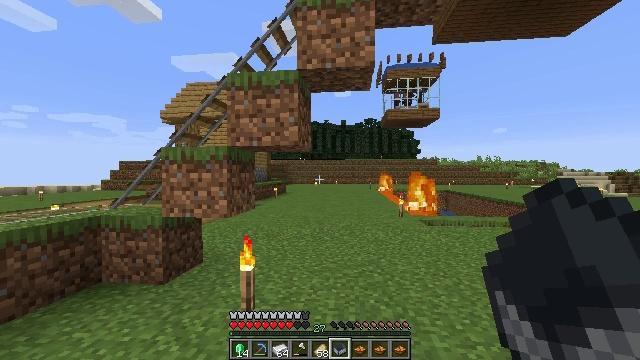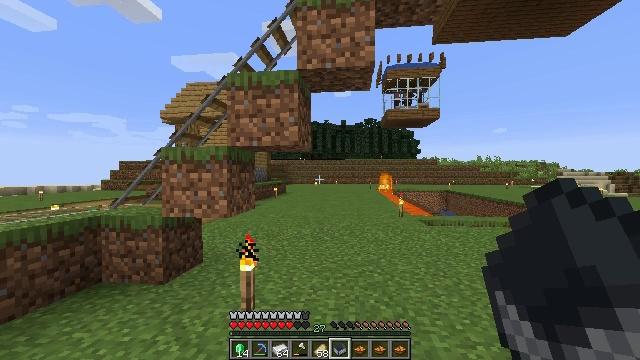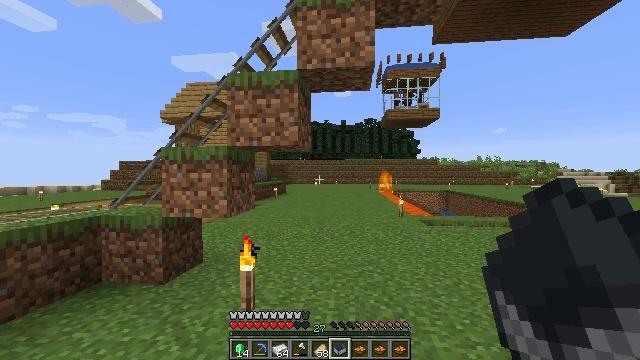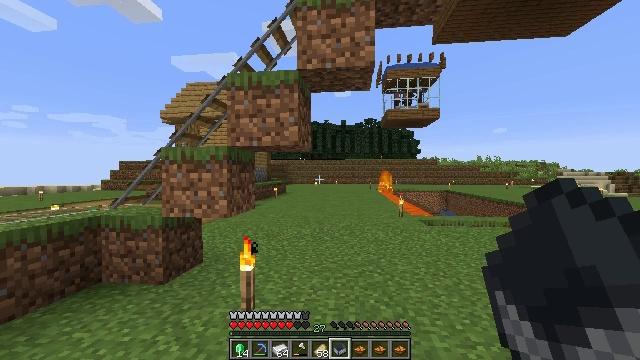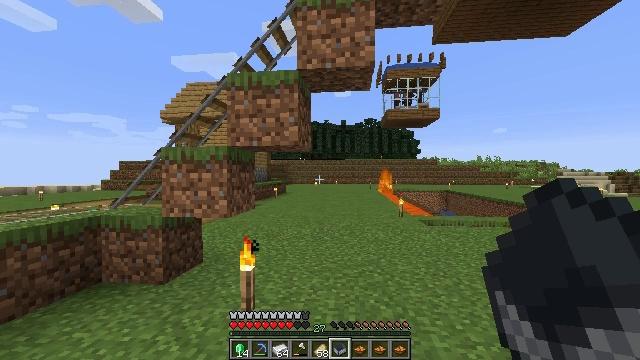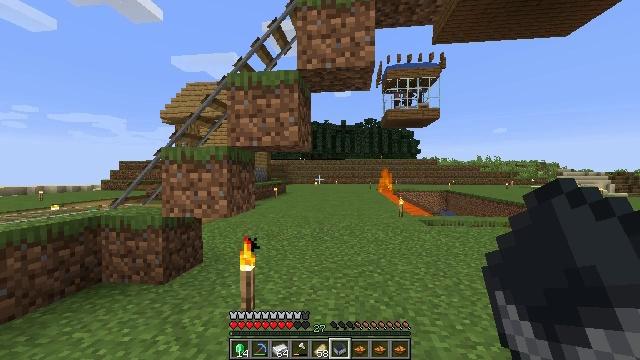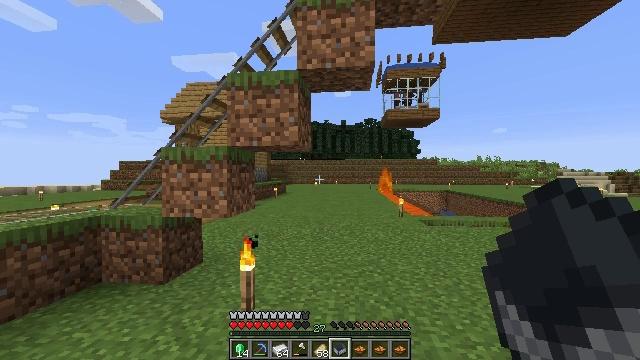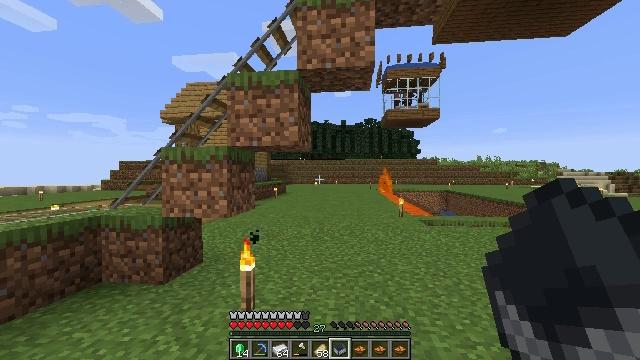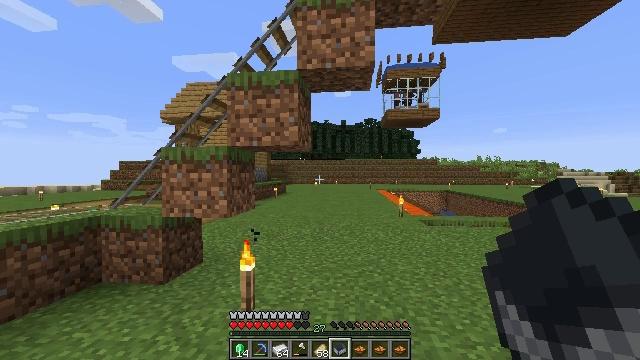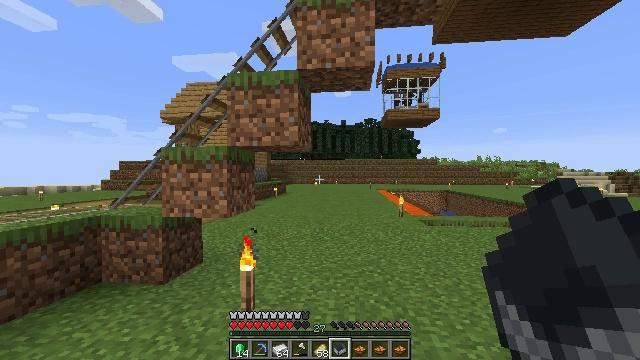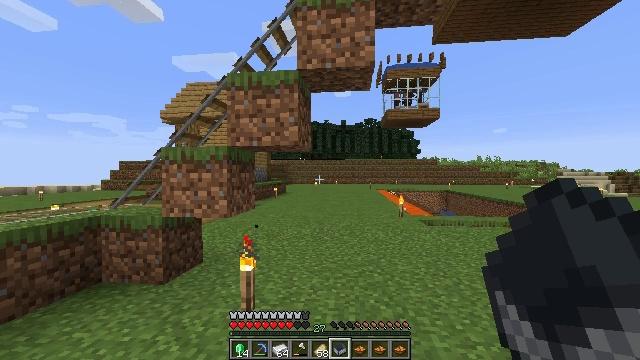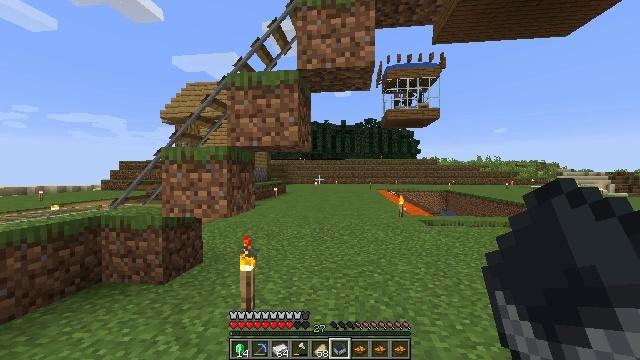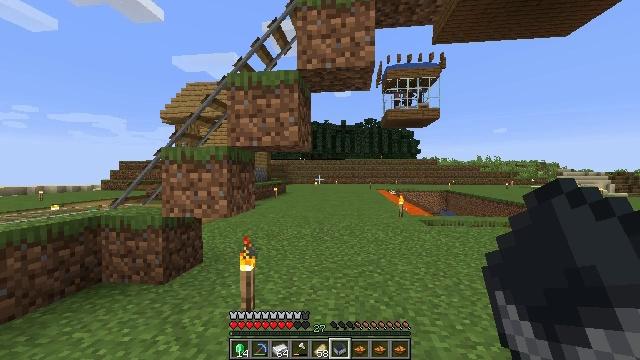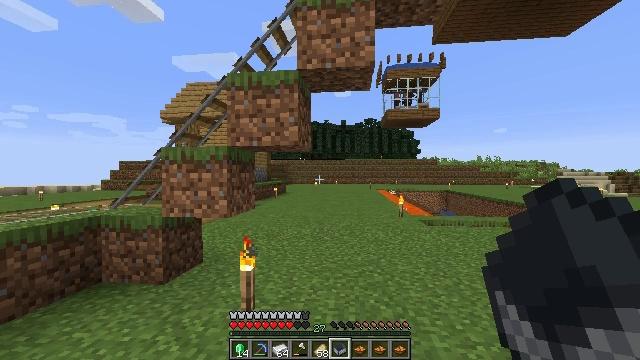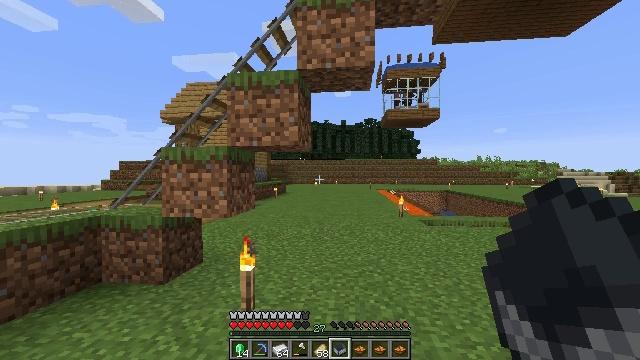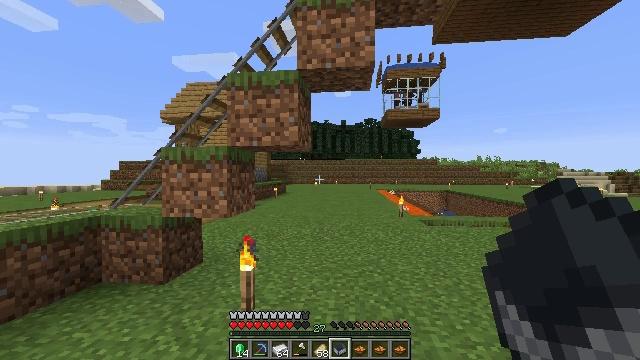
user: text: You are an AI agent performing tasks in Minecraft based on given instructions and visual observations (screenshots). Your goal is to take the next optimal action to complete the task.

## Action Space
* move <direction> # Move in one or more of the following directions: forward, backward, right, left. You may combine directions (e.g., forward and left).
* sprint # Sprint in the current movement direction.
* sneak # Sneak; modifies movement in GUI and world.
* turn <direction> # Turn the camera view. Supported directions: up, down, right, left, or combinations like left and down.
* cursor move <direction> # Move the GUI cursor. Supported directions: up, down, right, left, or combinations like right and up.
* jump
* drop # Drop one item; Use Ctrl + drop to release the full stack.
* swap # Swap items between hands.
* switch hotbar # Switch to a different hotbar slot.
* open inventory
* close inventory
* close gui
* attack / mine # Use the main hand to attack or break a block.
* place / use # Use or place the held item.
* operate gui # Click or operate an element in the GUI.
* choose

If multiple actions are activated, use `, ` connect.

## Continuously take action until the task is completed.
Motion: motion action
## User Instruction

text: Destroy the smoker to move it.
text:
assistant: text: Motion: no_op
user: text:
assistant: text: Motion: no_op
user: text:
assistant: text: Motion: no_op
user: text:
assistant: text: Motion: no_op
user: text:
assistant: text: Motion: no_op
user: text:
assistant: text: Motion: no_op
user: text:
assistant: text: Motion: no_op
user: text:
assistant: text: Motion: no_op
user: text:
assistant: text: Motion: no_op
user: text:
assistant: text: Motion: no_op
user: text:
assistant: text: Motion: no_op
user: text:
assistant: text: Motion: no_op
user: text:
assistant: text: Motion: no_op
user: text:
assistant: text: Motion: no_op
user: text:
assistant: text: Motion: no_op
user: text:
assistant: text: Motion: no_op
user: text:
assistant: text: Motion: no_op
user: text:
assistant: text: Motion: no_op
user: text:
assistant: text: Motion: no_op
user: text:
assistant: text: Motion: no_op
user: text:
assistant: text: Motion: no_op
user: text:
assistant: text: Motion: no_op
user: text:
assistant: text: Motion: no_op
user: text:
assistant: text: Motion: no_op
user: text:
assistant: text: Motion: no_op
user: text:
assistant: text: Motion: no_op
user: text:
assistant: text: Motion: no_op
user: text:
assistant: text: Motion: no_op
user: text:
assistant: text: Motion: no_op
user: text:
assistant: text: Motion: no_op